Question: I am developing a custom circular progress bar using 'UIBezierPath'. I want to change the progress based on randomly generated CGFloat values.
My progress bar looks like this:

I drew the progress bar using the following code:
'''
// Draw the arc with bezier path
int radius = 100;
CAShapeLayer *arc = [CAShapeLayer layer];
arc.path = [UIBezierPath bezierPathWithArcCenter:CGPointMake(100, 50) radius:radius startAngle:M_PI endAngle:M_PI/150 clockwise:YES].CGPath;
arc.position = CGPointMake(CGRectGetMidX(self.view.frame)-radius,
CGRectGetMidY(self.view.frame)-radius);
arc.cornerRadius = 100.0;
arc.fillColor = [UIColor clearColor].CGColor;
arc.strokeColor = [UIColor purpleColor].CGColor;
arc.lineWidth = 6;
[self.view.layer addSublayer:arc];
// Animation of the progress bar
CABasicAnimation *drawAnimation = [CABasicAnimation animationWithKeyPath:@"strokeEnd"];
drawAnimation.duration = 5.0; // "animate over 10 seconds or so.."
drawAnimation.repeatCount = 1.0; // Animate only once..
drawAnimation.removedOnCompletion = YES; // Remain stroked after the animation..
drawAnimation.fromValue = [NSNumber numberWithFloat:0.0f];
drawAnimation.toValue = [NSNumber numberWithFloat:10.0f];
drawAnimation.timingFunction = [CAMediaTimingFunction functionWithName:kCAMediaTimingFunctionEaseIn];
[arc addAnimation:drawAnimation forKey:@"drawCircleAnimation"];
// Gradient of progress bar
CAGradientLayer *gradientLayer = [CAGradientLayer layer];
gradientLayer.frame = self.view.frame;
gradientLayer.colors = @[(__bridge id)[UIColor redColor].CGColor,(__bridge id)[UIColor yellowColor].CGColor,(__bridge id)[UIColor purpleColor].CGColor ];
gradientLayer.startPoint = CGPointMake(0,0.1);
gradientLayer.endPoint = CGPointMake(0.5,0.2);
[self.view.layer addSublayer:gradientLayer];
gradientLayer.mask = arc;
refreshButton = [[UIButton alloc] initWithFrame:CGRectMake(50, 370, 50, 50)];
[refreshButton addTarget:self action:@selector(refresh:) forControlEvents:UIControlEventTouchUpInside];
[refreshButton setBackgroundImage:[UIImage imageNamed:@"refresh.png"] forState:UIControlStateNormal];
[self.view addSubview:refreshButton];
'''
The UIButton with the green arrow generates randomly CGFloat values. So my question is how to reset the animation so that it stops at the corresponding position if it is between 0.0 and 1.0? I tried to insert the code for the animation inside the method of the button, but as a result the new arc was drawn on top of the existing one.
'''
-(void)refresh:(id)sender{
NSLog(@"Refresh action:");
CGFloat randomValue = ( arc4random() % 256 / 256.0 );
NSLog(@"%f", randomValue);
valueLabel.text = @"";
valueLabel = [[UILabel alloc] initWithFrame:CGRectMake(150, 370, 100, 50)];
valueLabel.text = [NSString stringWithFormat: @"%.6f", randomValue];
[self.view addSubview:valueLabel];
// Draw the arc with bezier path
int radius = 100;
CAShapeLayer *arc = [CAShapeLayer layer];
arc.path = [UIBezierPath bezierPathWithArcCenter:CGPointMake(100, 50) radius:radius startAngle:M_PI endAngle:M_PI/150 clockwise:YES].CGPath;
arc.position = CGPointMake(CGRectGetMidX(self.view.frame)-radius,
CGRectGetMidY(self.view.frame)-radius);
arc.cornerRadius = 100.0;
arc.fillColor = [UIColor clearColor].CGColor;
arc.strokeColor = [UIColor purpleColor].CGColor;
arc.lineWidth = 6;
[self.view.layer addSublayer:arc];
// Animation of the progress bar
CABasicAnimation *drawAnimation = [CABasicAnimation animationWithKeyPath:@"strokeEnd"];
drawAnimation.duration = 5.0; // "animate over 10 seconds or so.."
drawAnimation.repeatCount = 1.0; // Animate only once..
drawAnimation.removedOnCompletion = YES; // Remain stroked after the animation..
drawAnimation.fromValue = [NSNumber numberWithFloat:0.0f];
drawAnimation.toValue = [NSNumber numberWithFloat:randomValue];
drawAnimation.timingFunction = [CAMediaTimingFunction functionWithName:kCAMediaTimingFunctionEaseIn];
[arc addAnimation:drawAnimation forKey:@"drawCircleAnimation"];
}
'''
I have no clue how to re-draw the arc, so any help or idea would be greatly appreciated!
Thanks a lot.
Granit
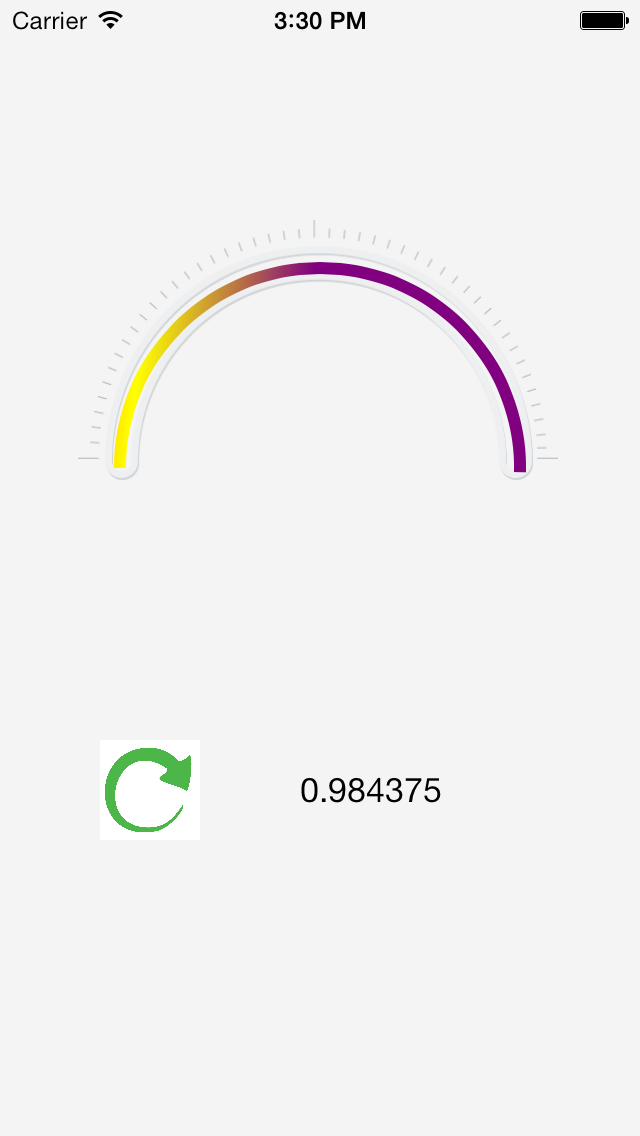
Answer: Try re-using the sublayer or replacing it. Make arc a class variable. Then cycle through the sublayers, remove the old arc then remake it with your new random float percentage. Once arc is a class variable then you can either replace it and animate from zero or you can animate from it's current percent to a new percent.